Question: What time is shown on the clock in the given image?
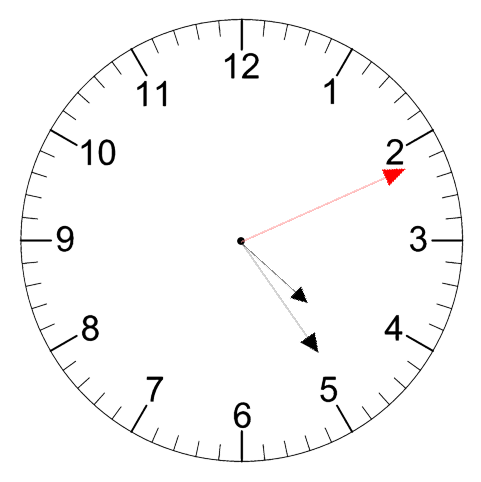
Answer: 04:24:11